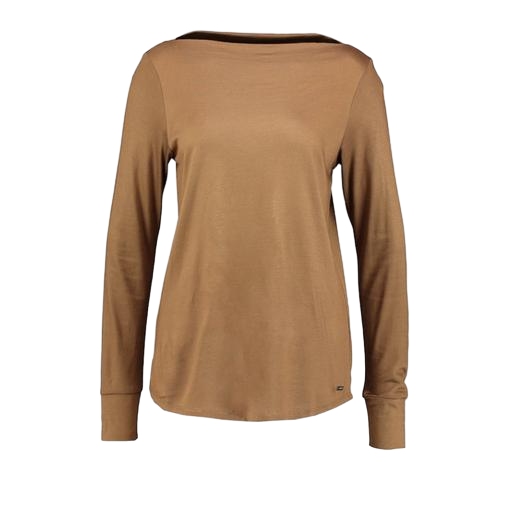
brown women's ribbed long sleeve jersey t-shirt, her longsleeve top, longsleeve t-shirt, white background